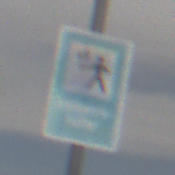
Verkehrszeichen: Verkehrshelfer
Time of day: Midday
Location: Outdoor (Nature)
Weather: PartlyCloudy
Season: NotSpecified
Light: Natural